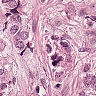
Metastatic tissue present: yes